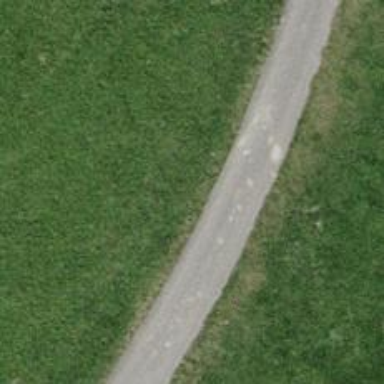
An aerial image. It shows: Agricultural track with grade1 tracktype suitable for agricultural vehicles.